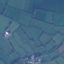
Label: Pasture